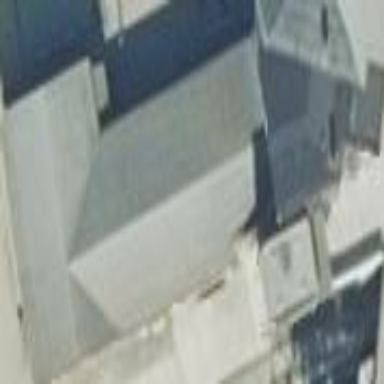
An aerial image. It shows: Train station building.